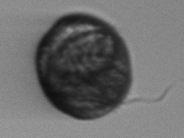
Label: Margalefidinium